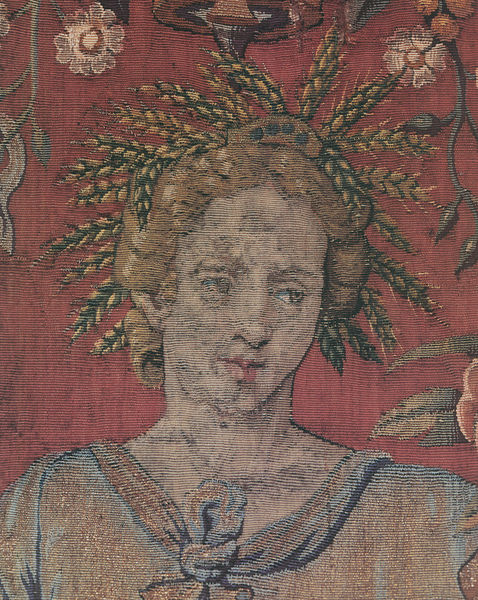
Titel: Die Tapiserien von Sigismund Augustus: Groteske Tapiserie mit Siegesfigur und den Wappen von Litauen und Polen
Künstler: Cornelis Floris
Standort: Herstellungsort: Brüssel (EU - B)
Schlagwörter: blau, kopf, grün, ausschnitt, blume, blumen, frau, kleid, mund, nase, stirn, blick, blüten, rot, tuch, schleife, augen, kragen, portrait, porträt, auge, gold, haare, stickerei, stoff, krone, weizen, ähre, herbst, wandteppich, detail, büste, allegorie, kranz, göttin, rom, toga, ähren, demeter, vertäumt, weizenähren